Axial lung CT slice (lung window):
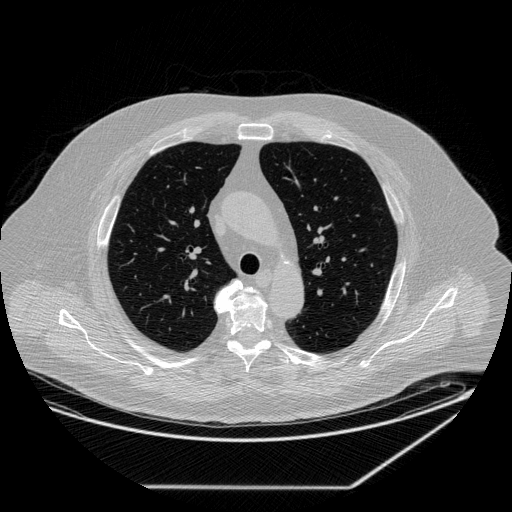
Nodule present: no